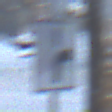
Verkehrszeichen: VerlaufVorfahrtsstrasse8
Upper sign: Vorfahrtsstrasse
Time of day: MorningAfternoon
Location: Outdoor (Nature)
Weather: Clear
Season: Winter
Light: Natural